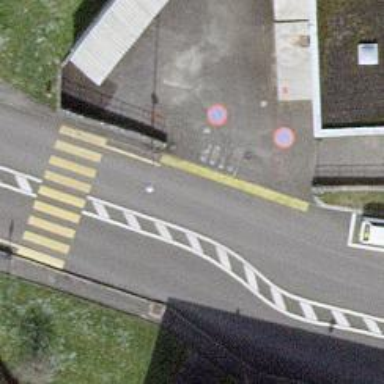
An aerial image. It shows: Unclassified road with asphalt surface. It has cycle lane on both sides.